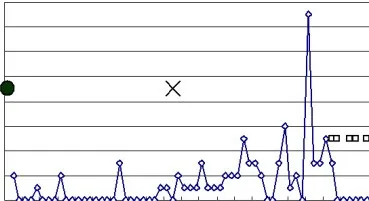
together with continuous line and ( indicate hearing level of air conduction, and bone conduction in right ear respectively. . x together with dotted line and. ) indicate hearing level of air conduction, and bone conduction in left ear respectively.
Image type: pathology (immunostaining)